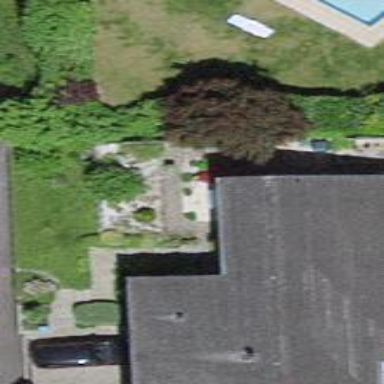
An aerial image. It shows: Simple house.